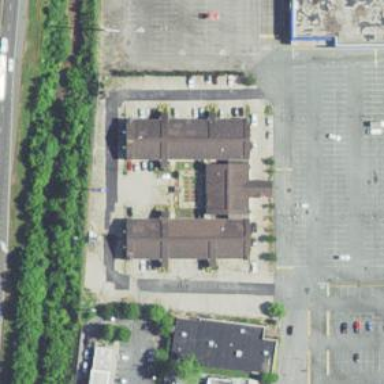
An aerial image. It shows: Retail building.